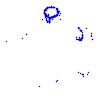
Particle: proton